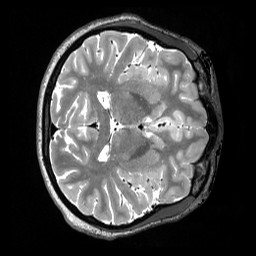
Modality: T2w
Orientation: axial
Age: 21
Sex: female
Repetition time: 3.2 s
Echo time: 0.563 s